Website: home-depot
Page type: payment
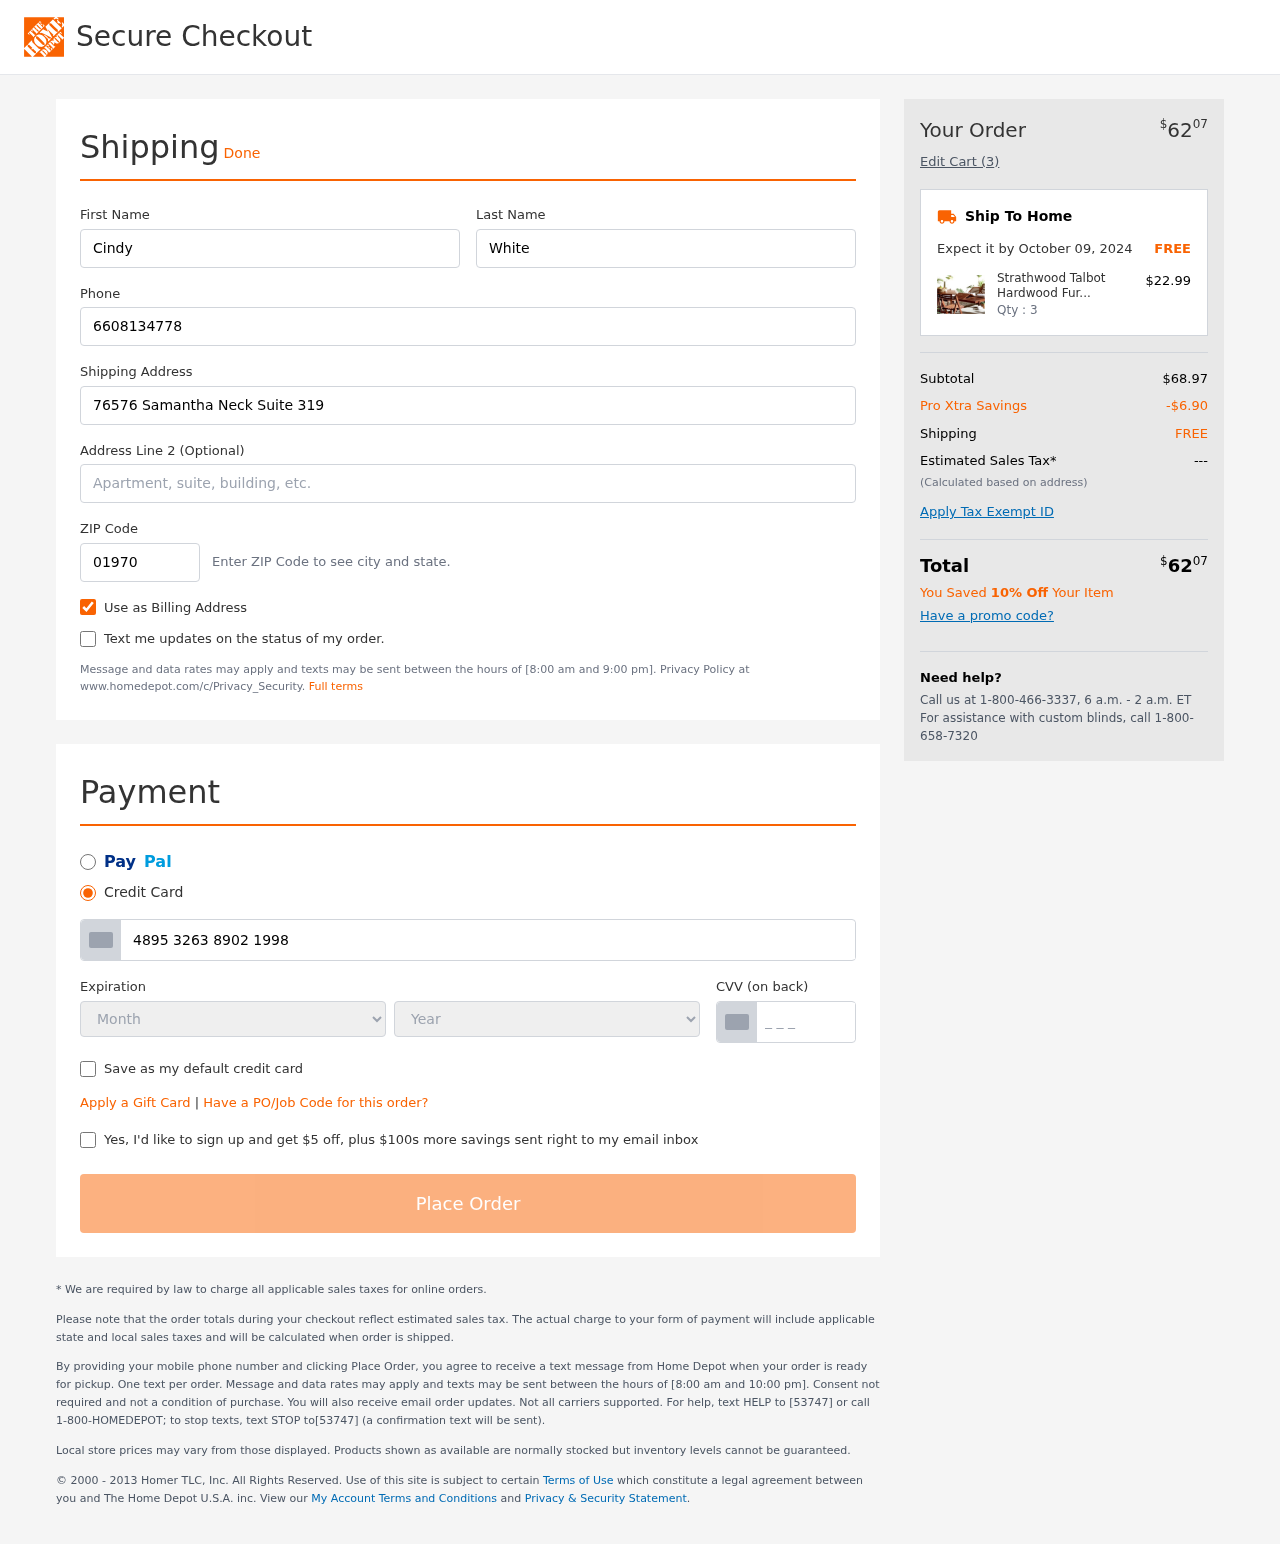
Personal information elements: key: PII_CARD_CVV
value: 471
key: PII_CARD_EXPIRY_MONTH
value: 01
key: PII_CARD_EXPIRY_YEAR
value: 27
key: PII_CARD_NUMBER
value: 4895 3263 8902 1998
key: PII_FIRSTNAME
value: Cindy
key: PII_LASTNAME
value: White
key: PII_PHONE
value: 6608134778
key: PII_POSTCODE
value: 01970
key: PII_STREET
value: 76576 Samantha Neck Suite 319
Product elements: key: PRODUCT1_NAME
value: Strathwood Talbot Hardwood Furniture Collection
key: PRODUCT1_PRICE
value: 22.99
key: PRODUCT1_QUANTITY
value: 3
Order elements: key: ORDER_TOTAL
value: $6207
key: ORDER_NUM_ITEMS
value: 3
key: ORDER_DELIVERY_DATE
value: October 09, 2024
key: ORDER_SUBTOTAL
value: $68.97
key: ORDER_DISCOUNT
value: -$6.90
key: ORDER_SHIPPING_COST
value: FREE